Question: I'm just getting started with Amazon S3. I'm using s3 to allow my app users to upload images. Every user can upload a certain amount of images and they can manage their images (upload, delete, replace).
I'm not sure which is the best approach with s3. Should I upload all the images into one directory in my bucket and keep records in my database about image uploaders or create a folder for each user in my bucket?
Please share your experience with this service.

Which method works best when storing uploads for each user? Is there a limit on the number of folders that I can use?
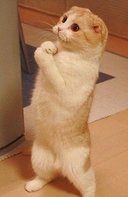
Answer: We had the similar decision to be made where users can upload multiple formats of videos and images and we created different folder for each user. It will have few benefits like
1. It is easy to maintain.
2. There will be no name conflicts between two different users uploading files with same name.
3. Also, as mentioned by Brenda, bulk delete will be easy.
I would also recommend you to use s3fs fuse which will mount your s3 bucket as local directory. It will make few of your task very easy.